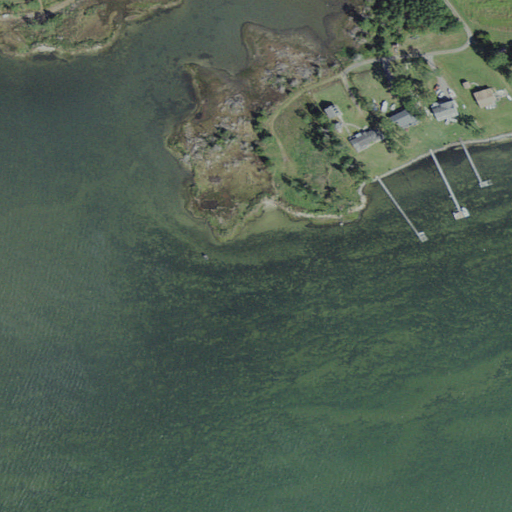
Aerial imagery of cape in Virginia named Minter Point containing open water, herbaceous wetlands, open development, woody wetlands, shrub, barren land, cultivated crops, medium intensity development, and evergreen forest